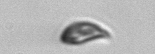
Label: Cryptophyta